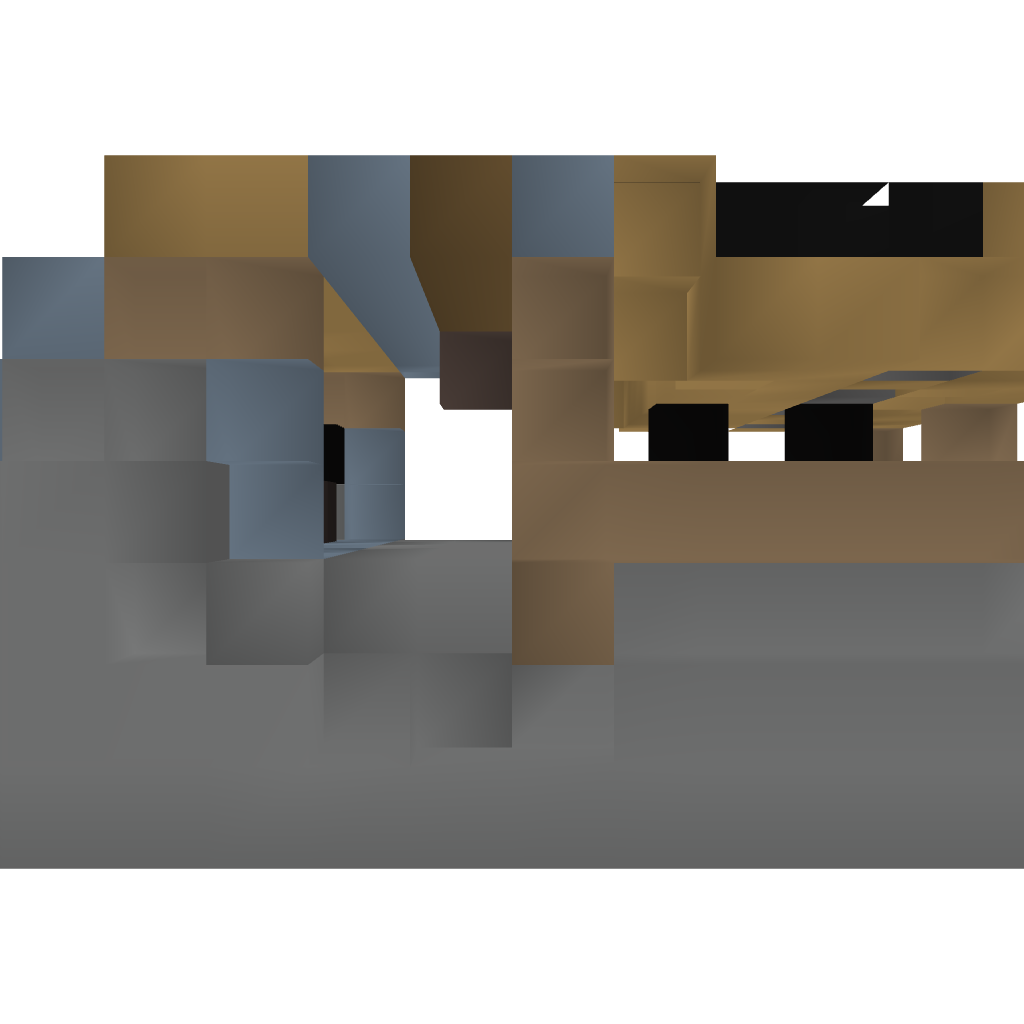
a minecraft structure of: Assist Farm